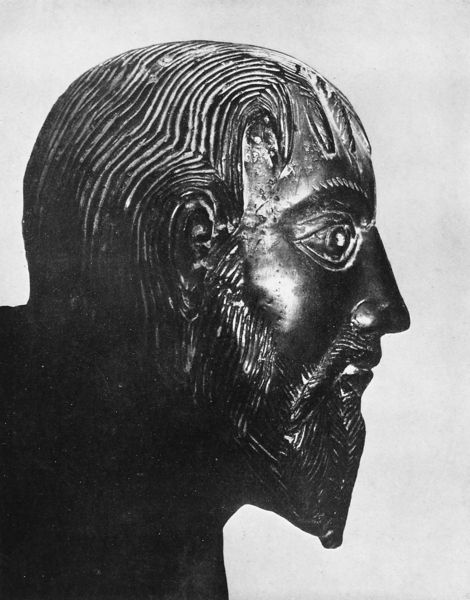
Titel: Leuchter (Sogenannter Wolframleuchter)
Standort: Erfurt, Dom (EU - D - Thüringen)
Schlagwörter: kopf, mund, nase, ohr, profil, schwarz, blick, bart, augen, vollbart, hals, portrait, auge, haare, bronze, foto, spitzbart, geschlossener mund, glatte haare, geschklossener mund